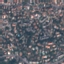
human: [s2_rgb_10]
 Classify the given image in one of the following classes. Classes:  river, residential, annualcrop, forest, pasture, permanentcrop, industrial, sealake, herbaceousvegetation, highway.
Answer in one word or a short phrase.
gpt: Residential